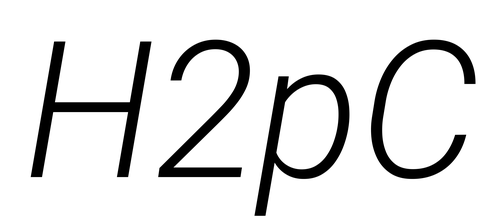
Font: Roboto-Italic_Light_Italic